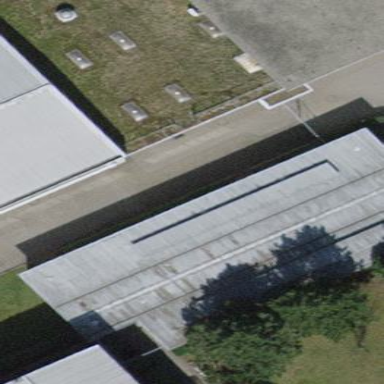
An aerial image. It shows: Industrial building.